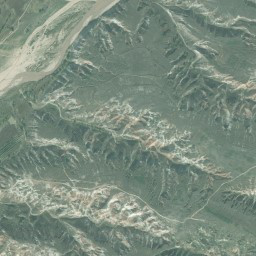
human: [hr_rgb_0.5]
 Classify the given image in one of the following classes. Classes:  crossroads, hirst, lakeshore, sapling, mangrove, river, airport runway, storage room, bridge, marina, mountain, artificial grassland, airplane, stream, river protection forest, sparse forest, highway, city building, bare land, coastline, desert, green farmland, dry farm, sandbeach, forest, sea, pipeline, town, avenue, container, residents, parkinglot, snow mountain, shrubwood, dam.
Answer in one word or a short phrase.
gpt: mountain